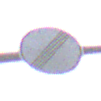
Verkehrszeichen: EndeSaemtlicherBegrenzungen
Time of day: MorningAfternoon
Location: Outdoor (Urban)
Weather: PartlyCloudy
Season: NotSpecified
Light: Natural